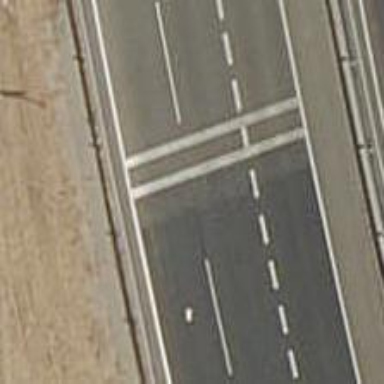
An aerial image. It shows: Traffic calming measure in place: rumble strips.